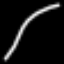
Label: line